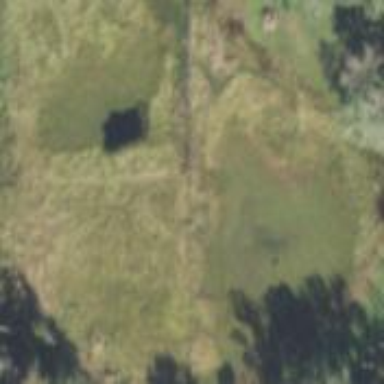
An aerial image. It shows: Marshy wetland area.